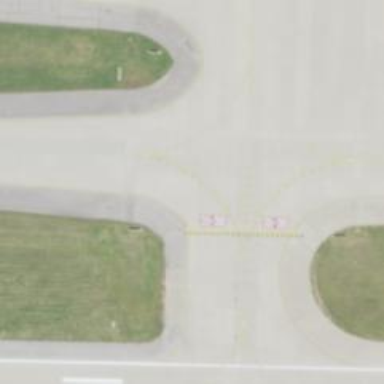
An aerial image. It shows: View of taxiway at the airport.